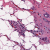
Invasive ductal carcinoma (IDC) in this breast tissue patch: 1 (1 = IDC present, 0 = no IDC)